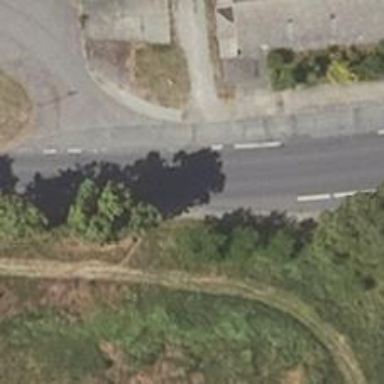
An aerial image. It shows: Primary road with asphalt surface.